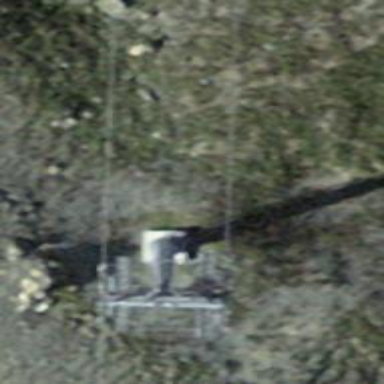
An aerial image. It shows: Pylon used for aerialway.